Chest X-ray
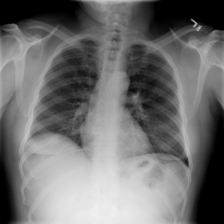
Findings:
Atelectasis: negative
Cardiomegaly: negative
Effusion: negative
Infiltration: positive
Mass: negative
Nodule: negative
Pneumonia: negative
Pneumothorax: negative
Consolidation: negative
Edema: negative
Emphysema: negative
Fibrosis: negative
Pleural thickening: negative
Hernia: negative